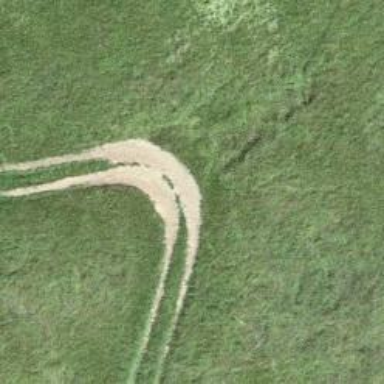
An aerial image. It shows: Track with very rough surface.